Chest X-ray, AP view. Patient: 43 years old, sex F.
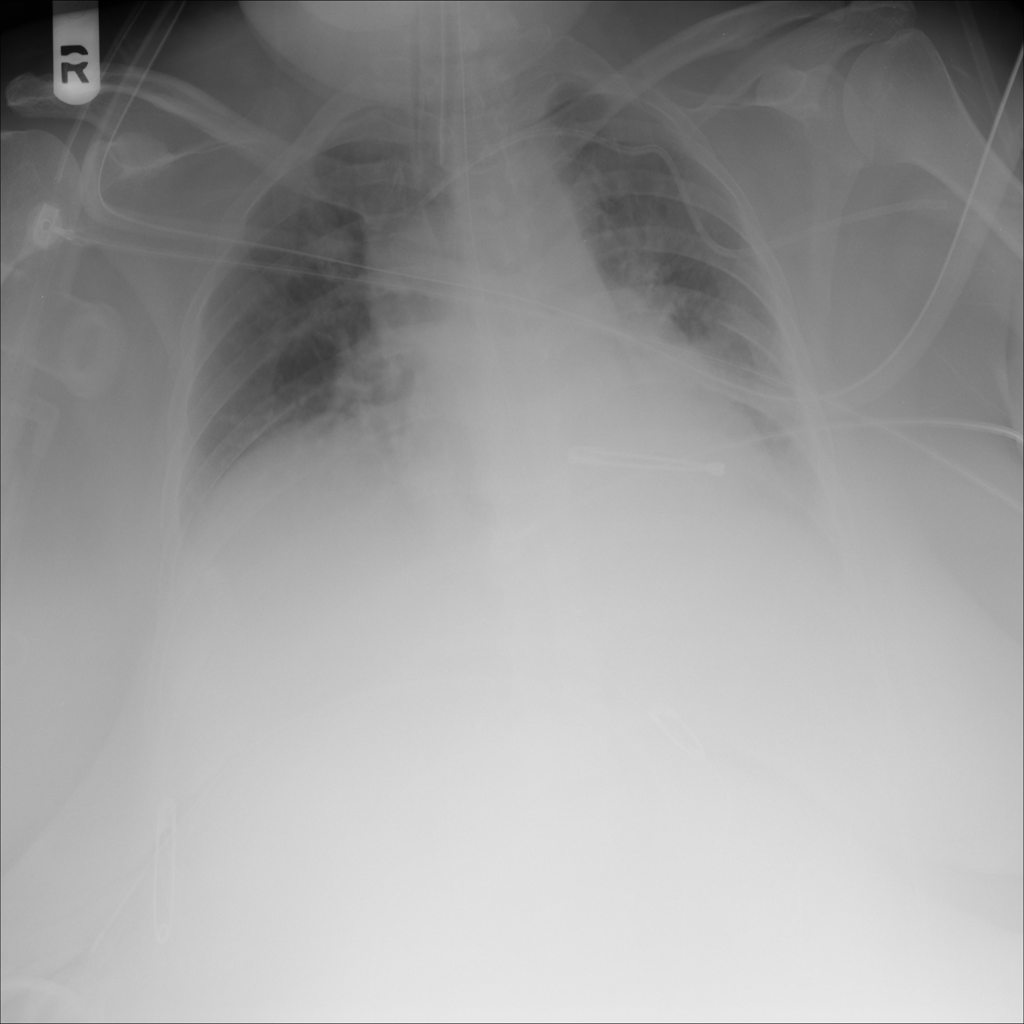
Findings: No Finding